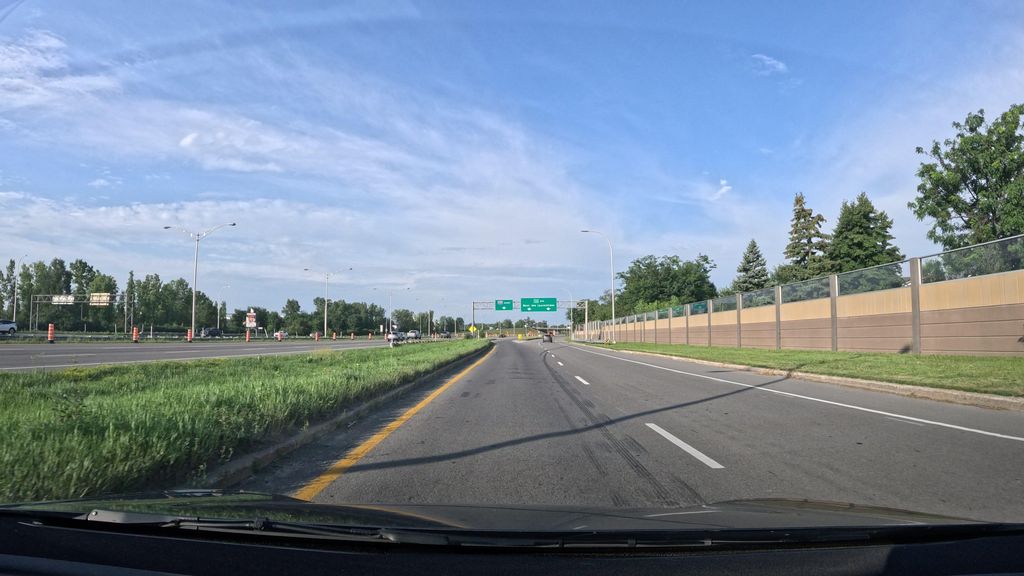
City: montreal